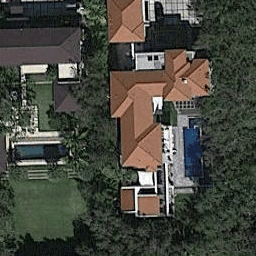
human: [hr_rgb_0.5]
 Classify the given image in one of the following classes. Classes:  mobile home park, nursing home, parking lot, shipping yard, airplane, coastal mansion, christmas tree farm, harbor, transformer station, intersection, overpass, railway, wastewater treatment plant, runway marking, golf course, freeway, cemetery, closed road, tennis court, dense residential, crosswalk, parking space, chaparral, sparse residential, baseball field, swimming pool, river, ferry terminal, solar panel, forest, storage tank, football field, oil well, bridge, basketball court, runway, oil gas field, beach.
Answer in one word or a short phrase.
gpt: coastal mansion